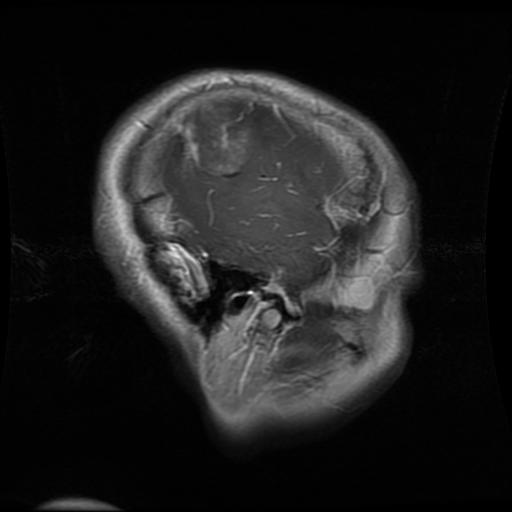
Label: glioma